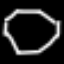
Label: octagon